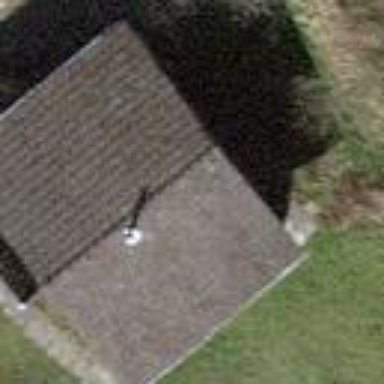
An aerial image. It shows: Simple house.